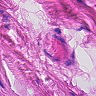
Metastatic tissue present: no